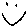
Label: smiley face